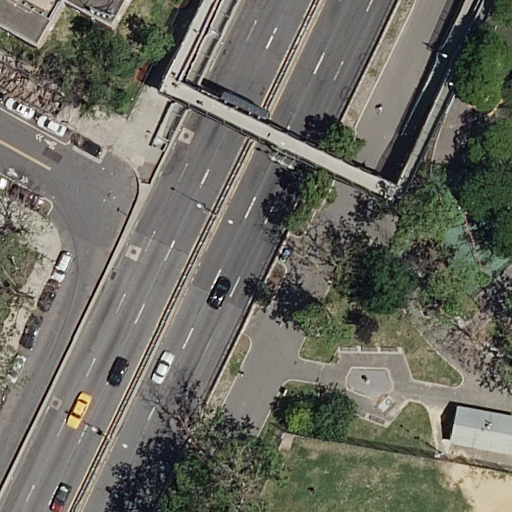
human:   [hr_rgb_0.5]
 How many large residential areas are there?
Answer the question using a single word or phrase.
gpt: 1

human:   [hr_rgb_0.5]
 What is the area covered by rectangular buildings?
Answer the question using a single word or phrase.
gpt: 87m2

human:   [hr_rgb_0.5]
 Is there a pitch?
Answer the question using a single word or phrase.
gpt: yes

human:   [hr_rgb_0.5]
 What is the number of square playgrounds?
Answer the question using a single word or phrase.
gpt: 0

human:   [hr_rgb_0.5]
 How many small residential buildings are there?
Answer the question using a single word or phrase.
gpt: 2

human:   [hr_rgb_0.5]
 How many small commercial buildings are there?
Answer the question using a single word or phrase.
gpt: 0

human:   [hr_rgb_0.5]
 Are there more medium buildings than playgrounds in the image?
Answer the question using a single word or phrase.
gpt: no

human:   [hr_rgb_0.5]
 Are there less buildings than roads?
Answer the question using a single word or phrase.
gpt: yes

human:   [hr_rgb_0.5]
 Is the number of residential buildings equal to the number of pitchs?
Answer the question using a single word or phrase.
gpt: no

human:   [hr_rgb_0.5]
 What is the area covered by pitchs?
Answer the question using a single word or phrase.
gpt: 2558m2

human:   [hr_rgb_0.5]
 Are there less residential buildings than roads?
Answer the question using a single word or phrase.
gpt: yes

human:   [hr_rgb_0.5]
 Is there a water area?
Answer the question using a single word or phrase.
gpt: no

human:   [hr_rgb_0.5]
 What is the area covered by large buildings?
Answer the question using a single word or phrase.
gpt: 0m2

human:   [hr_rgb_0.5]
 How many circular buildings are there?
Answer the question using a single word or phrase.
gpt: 0

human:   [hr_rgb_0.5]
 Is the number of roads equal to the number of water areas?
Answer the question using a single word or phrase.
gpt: no

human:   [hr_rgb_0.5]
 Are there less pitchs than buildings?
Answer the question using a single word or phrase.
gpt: yes

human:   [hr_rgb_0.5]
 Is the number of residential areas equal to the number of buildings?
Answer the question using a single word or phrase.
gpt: no

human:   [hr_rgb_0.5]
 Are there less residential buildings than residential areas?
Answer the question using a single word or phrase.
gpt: no

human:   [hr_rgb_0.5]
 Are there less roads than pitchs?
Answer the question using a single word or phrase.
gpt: no

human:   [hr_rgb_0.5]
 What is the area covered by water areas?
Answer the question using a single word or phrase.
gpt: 0m2

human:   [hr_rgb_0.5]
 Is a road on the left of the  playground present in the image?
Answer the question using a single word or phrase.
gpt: yes

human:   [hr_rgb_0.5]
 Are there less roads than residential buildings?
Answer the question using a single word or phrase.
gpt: no

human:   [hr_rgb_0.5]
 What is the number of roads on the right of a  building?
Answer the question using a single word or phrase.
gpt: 16

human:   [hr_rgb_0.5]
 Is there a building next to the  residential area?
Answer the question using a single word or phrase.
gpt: yes

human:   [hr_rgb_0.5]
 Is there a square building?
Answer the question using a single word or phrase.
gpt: no

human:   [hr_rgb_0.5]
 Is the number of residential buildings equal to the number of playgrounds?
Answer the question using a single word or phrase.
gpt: no

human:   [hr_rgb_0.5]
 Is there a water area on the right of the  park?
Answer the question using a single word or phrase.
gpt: no

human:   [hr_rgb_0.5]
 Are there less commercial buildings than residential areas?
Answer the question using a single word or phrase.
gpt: yes

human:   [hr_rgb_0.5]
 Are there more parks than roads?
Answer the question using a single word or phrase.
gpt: no

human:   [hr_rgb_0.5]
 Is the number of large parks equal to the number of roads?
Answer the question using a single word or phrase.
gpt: no

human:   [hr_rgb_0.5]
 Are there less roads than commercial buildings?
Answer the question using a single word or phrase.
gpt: no

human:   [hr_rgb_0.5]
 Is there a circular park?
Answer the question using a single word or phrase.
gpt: no

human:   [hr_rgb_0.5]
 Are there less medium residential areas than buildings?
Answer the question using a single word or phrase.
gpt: yes

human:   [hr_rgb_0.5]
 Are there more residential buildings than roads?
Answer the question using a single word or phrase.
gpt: no

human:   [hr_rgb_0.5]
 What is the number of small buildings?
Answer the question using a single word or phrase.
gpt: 2

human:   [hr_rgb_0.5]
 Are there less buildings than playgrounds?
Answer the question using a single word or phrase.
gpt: no